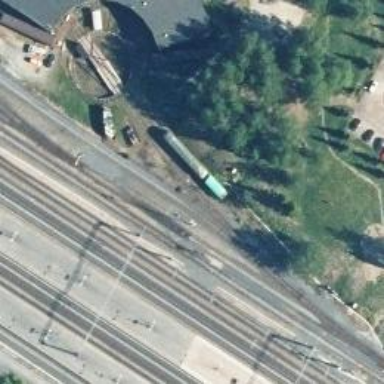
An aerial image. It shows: Railway spur service.